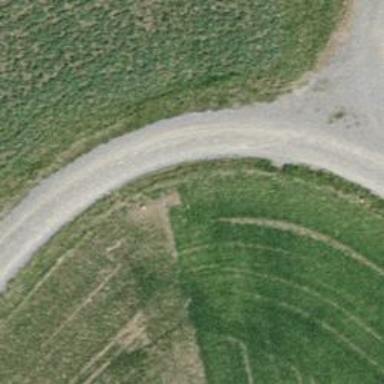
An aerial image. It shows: Compacted track with grade2 surface.